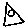
Label: triangle